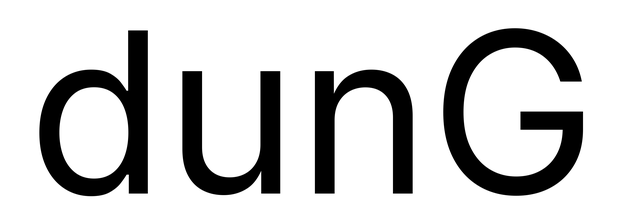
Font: Inter_Regular